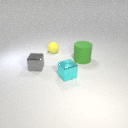
small yellow rubber sphere behind small gray metal cube